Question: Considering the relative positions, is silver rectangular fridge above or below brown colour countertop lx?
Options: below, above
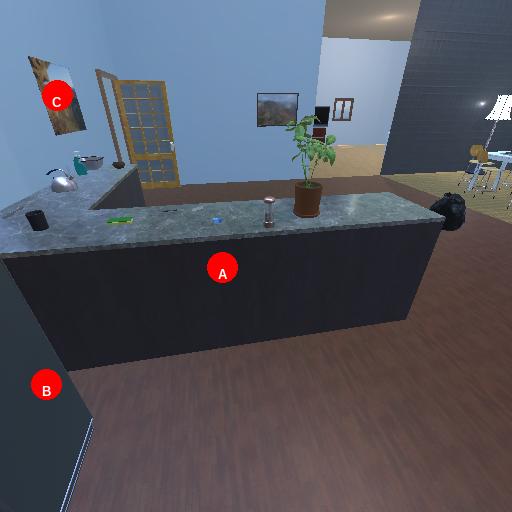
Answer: below